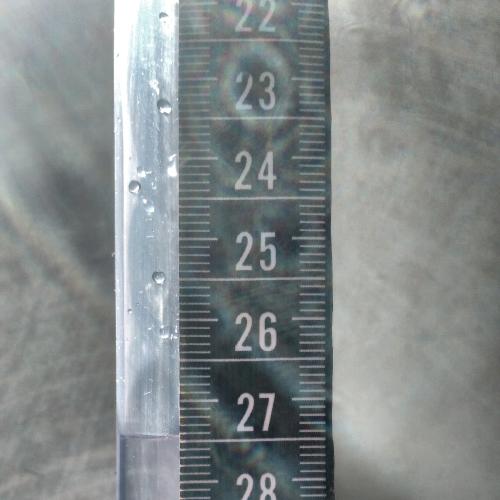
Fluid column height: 27.4 cm